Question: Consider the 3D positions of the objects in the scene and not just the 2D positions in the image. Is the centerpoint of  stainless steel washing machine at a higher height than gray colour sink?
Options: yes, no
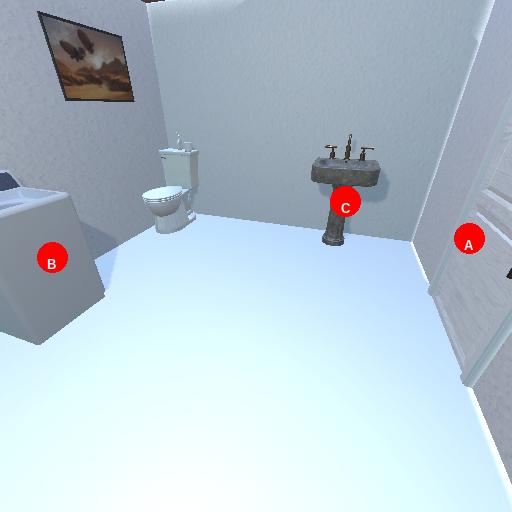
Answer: yes